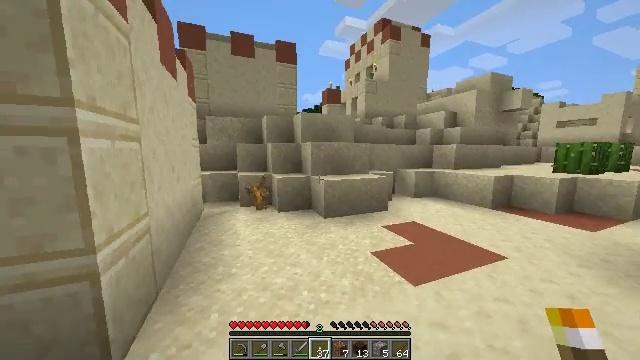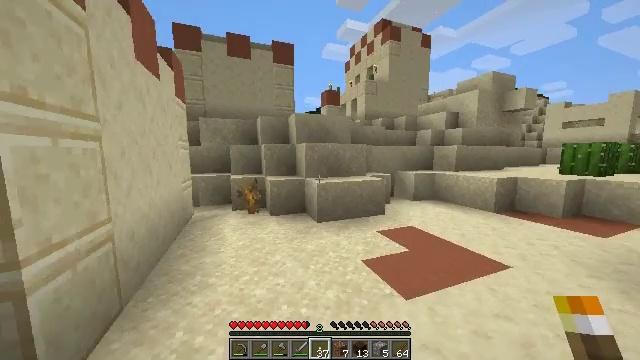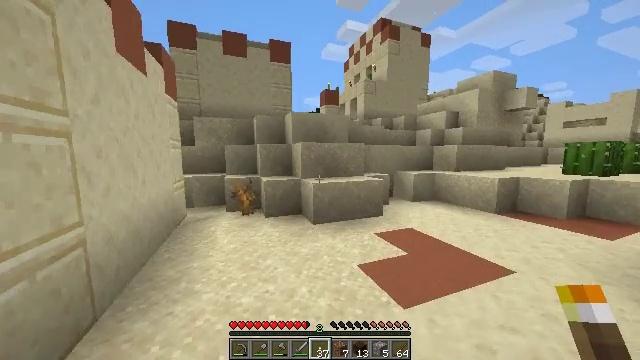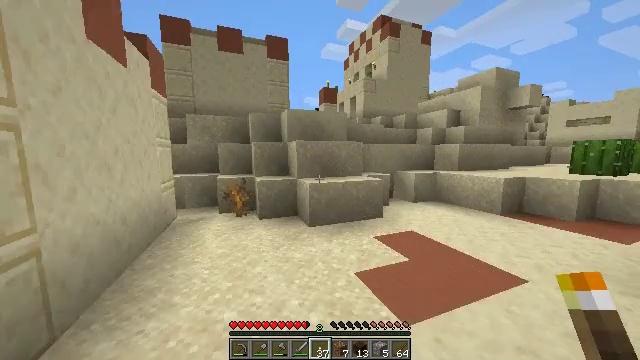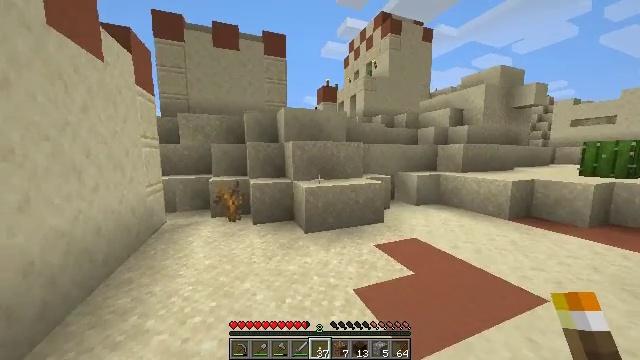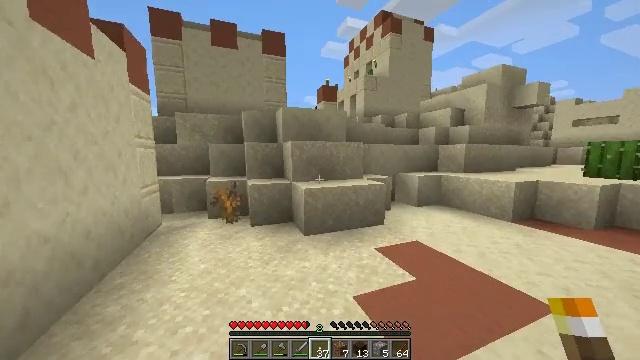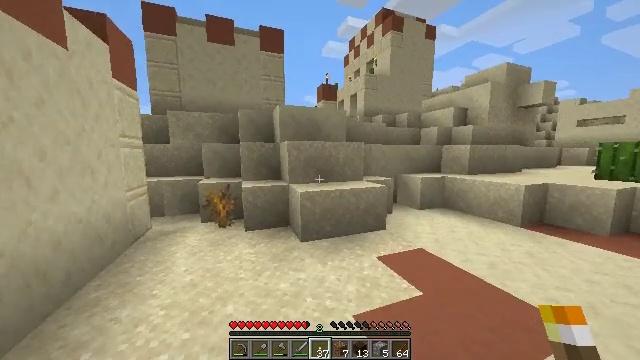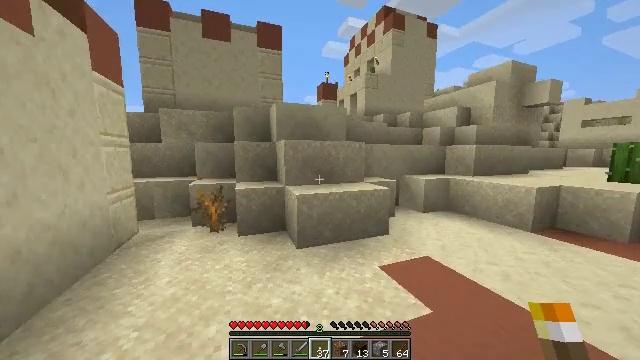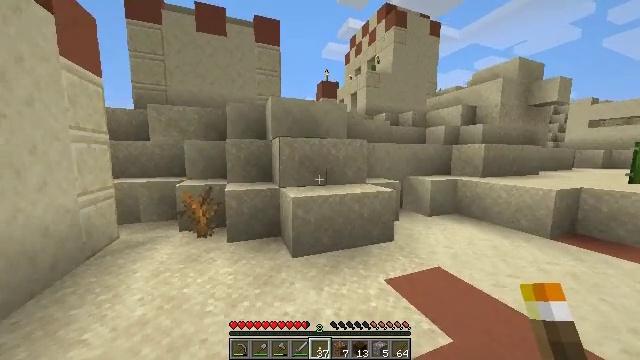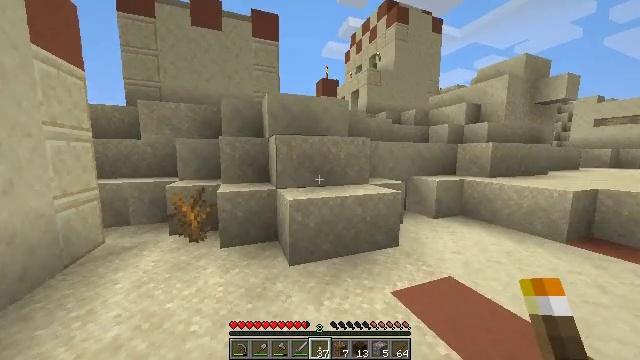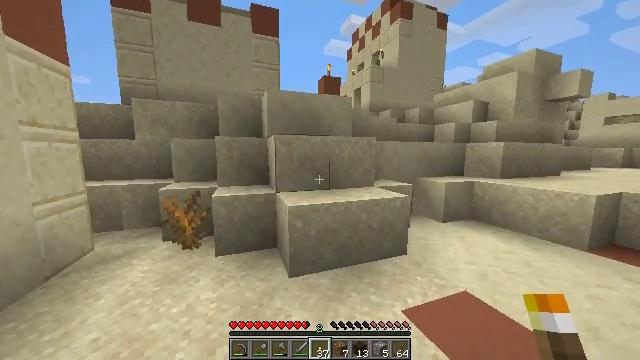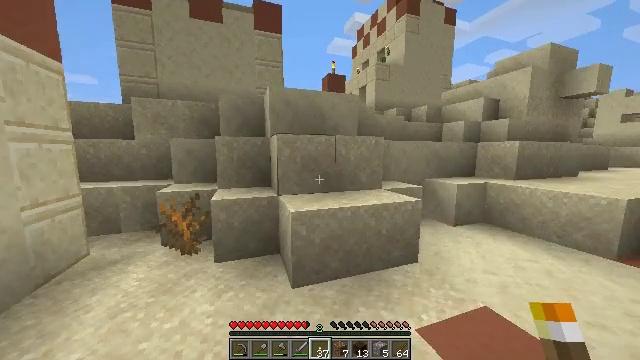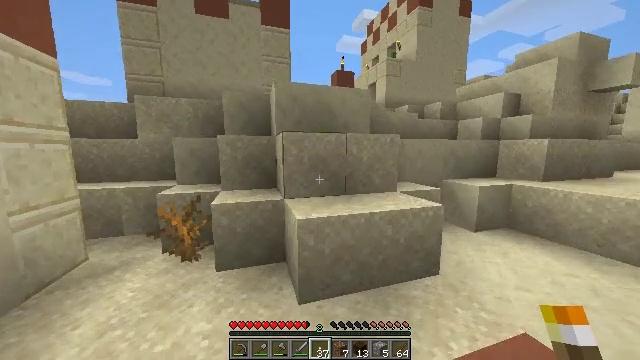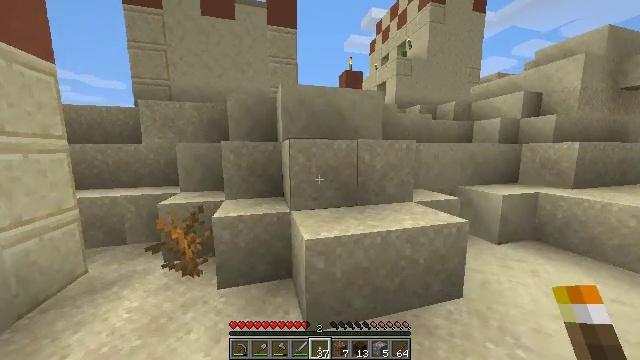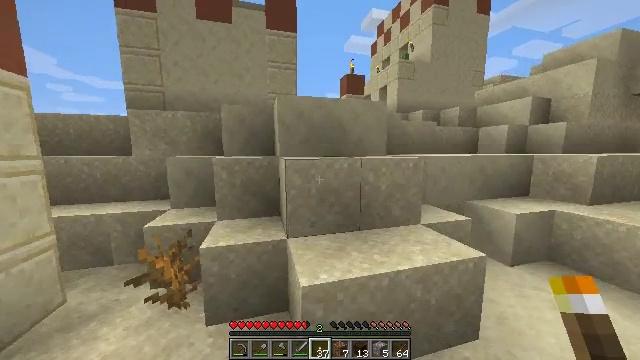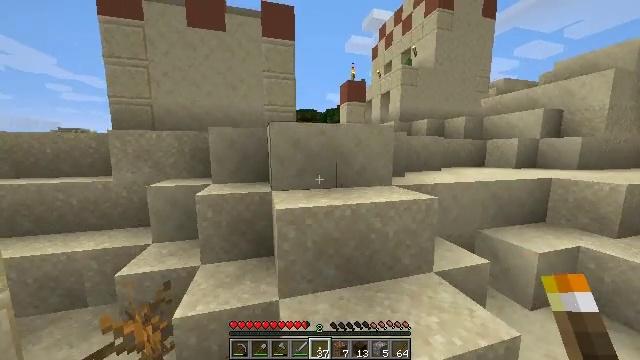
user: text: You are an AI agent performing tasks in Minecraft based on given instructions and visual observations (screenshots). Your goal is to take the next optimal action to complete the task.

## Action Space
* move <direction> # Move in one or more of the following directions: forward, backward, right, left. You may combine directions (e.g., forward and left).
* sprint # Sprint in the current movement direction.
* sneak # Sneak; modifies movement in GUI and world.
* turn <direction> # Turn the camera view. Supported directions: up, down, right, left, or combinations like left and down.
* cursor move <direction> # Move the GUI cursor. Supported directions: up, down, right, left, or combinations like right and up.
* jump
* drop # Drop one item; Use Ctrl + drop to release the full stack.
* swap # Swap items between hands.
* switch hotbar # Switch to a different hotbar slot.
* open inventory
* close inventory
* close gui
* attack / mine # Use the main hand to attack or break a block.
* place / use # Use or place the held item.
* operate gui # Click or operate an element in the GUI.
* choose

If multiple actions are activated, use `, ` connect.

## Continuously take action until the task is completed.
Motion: motion action
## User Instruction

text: Retrieve the lime bed from its current location.
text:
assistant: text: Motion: move forward and move right, sprint
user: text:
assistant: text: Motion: move forward, sprint
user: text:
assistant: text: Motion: move forward, sprint
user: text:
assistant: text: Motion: move forward, sprint
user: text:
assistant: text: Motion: move forward, sprint
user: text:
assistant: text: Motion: move forward, sprint
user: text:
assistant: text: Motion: move forward, sprint
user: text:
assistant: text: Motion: move forward, sprint
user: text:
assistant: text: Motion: move forward, sprint
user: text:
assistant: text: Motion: move forward, sprint
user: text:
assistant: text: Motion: move forward, sprint, turn left
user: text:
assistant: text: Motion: move forward, sprint, turn left
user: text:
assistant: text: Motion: move forward, sprint, turn left, jump
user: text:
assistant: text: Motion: move forward, sprint, jump
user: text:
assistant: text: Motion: move forward, sprint, jump
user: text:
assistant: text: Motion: move forward, sprint, jump
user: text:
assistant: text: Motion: move forward, sprint, turn left, jump
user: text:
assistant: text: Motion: move forward, sprint, turn left and down
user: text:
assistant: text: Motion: move forward, sprint, turn left and down
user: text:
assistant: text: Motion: move forward, sprint, turn left and down
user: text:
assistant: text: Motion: move forward, sprint, turn left and down, jump
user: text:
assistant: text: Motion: move forward, sprint, jump
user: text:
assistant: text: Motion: move forward, sprint, jump
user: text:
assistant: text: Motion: move forward, sprint, jump
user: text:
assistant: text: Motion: move forward, sprint
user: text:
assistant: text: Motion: move forward, sprint
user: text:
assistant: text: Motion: move forward, sprint
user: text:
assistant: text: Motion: move forward, sprint
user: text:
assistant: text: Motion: move forward, sprint
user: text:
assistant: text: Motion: move forward, sprint, jump